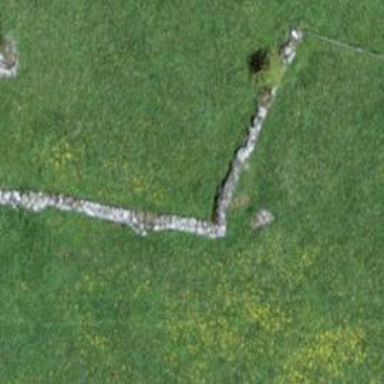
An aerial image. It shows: Wall is shown in the image.